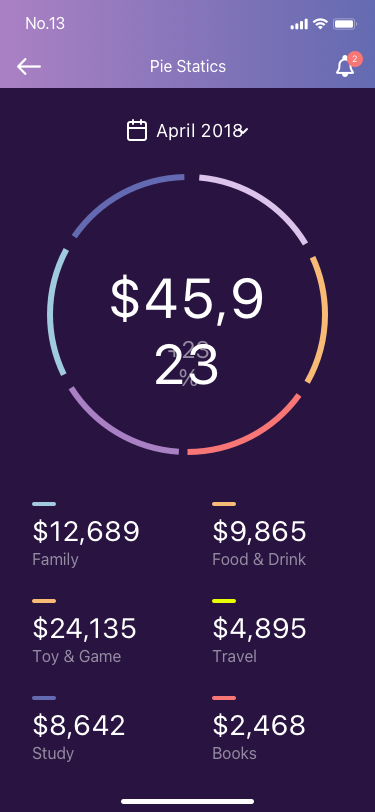
Text in this UI design:
128 items
Filter
List Product